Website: apple-inc
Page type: customer-info-address
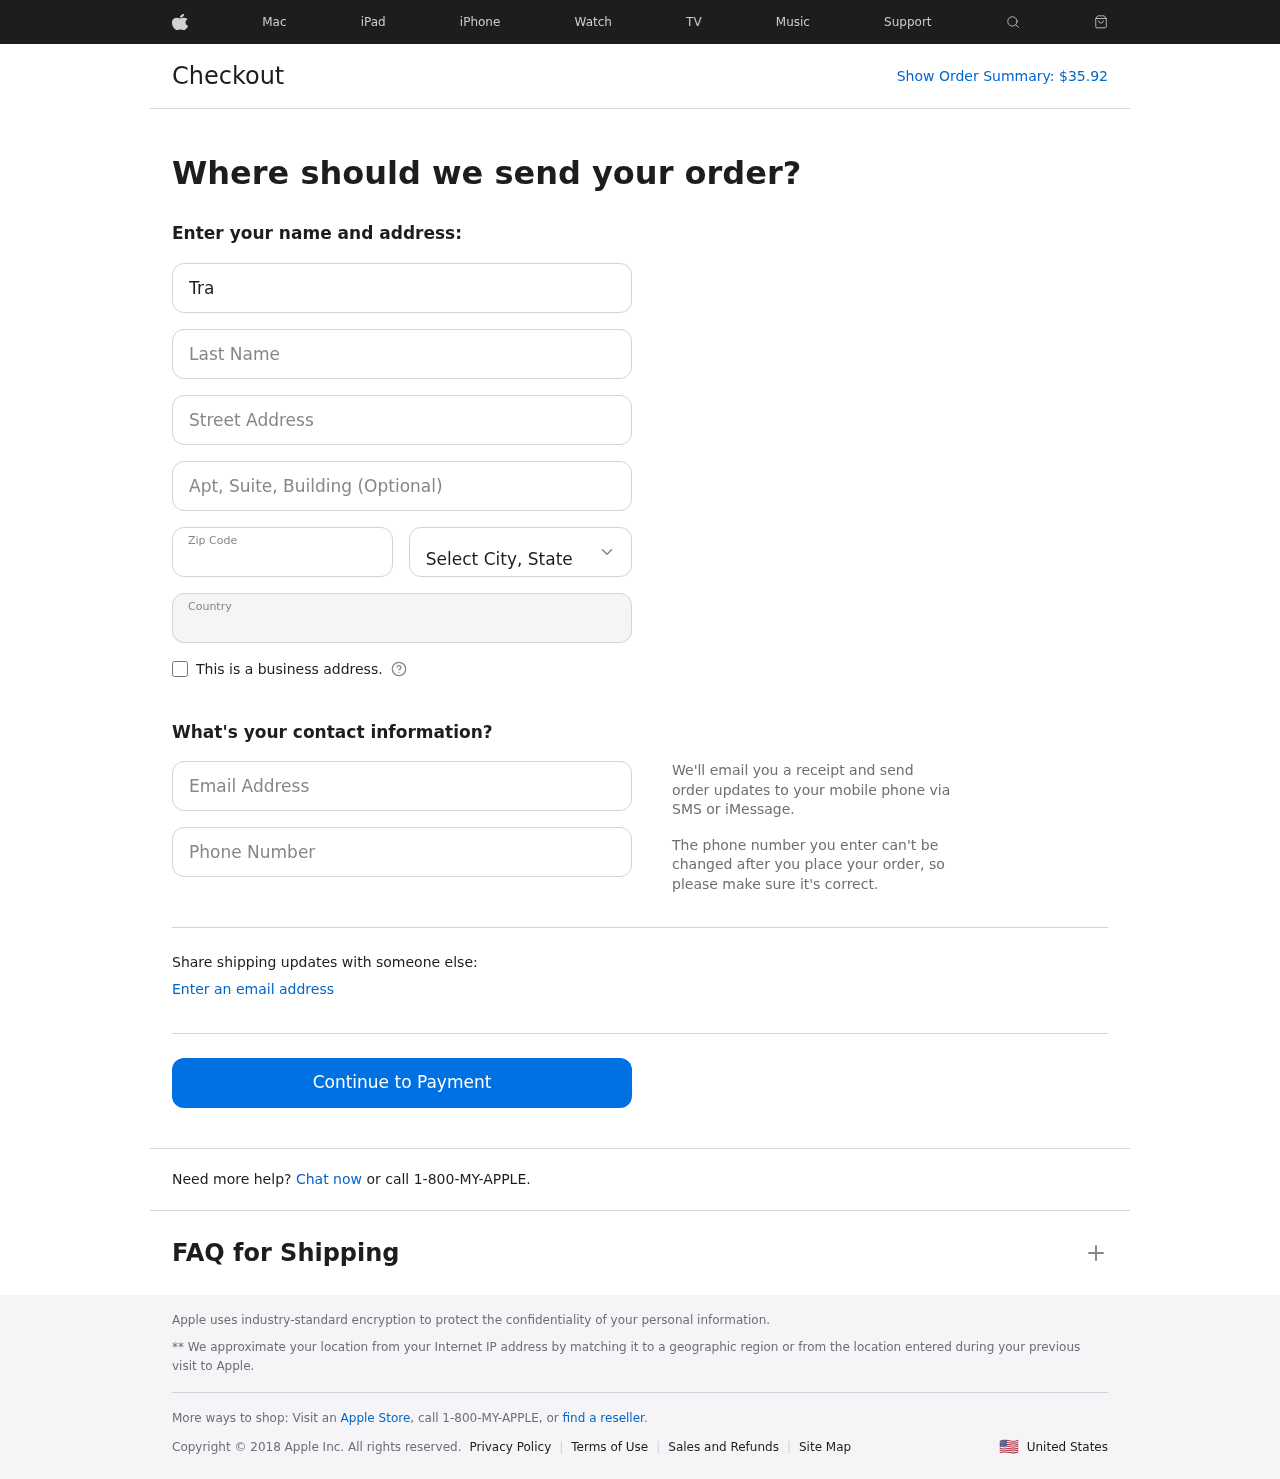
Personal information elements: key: PII_CITY_STATE
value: West Amy, MN
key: PII_COUNTRY
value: United States
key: PII_EMAIL
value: thenderson@hotmail.com
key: PII_FIRSTNAME
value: Tracy
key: PII_LASTNAME
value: Henderson
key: PII_PHONE
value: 9335477798
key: PII_POSTCODE
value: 78394
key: PII_STREET
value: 899 Caroline Forks Apt. 292
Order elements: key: ORDER_TOTAL
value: $35.92